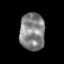
Tissue: skin
Cell type: Epithelial cells
Senescence score: 0.2394
Nuclear area (px): 919
Mean DAPI intensity: 132.279